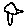
Label: bird